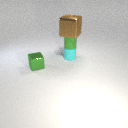
small green rubber cylinder below large brown metal cube